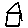
Label: house